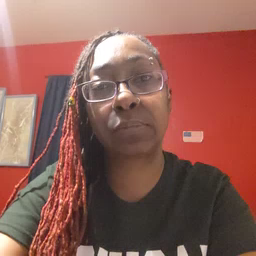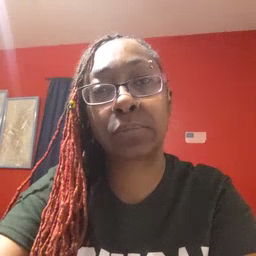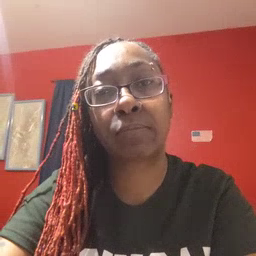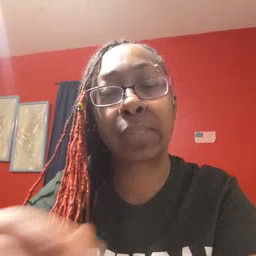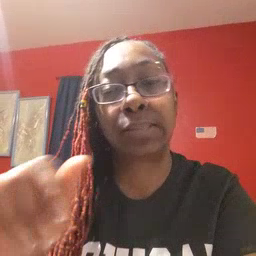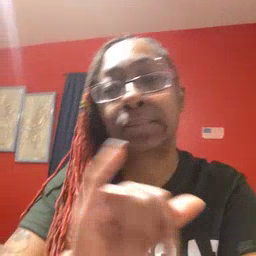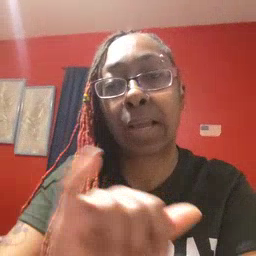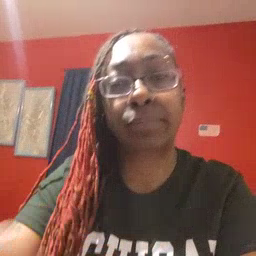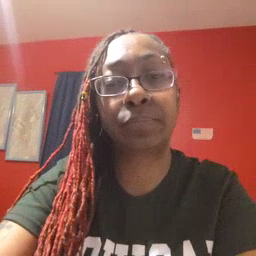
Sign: same